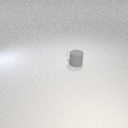
small gray rubber cylinder